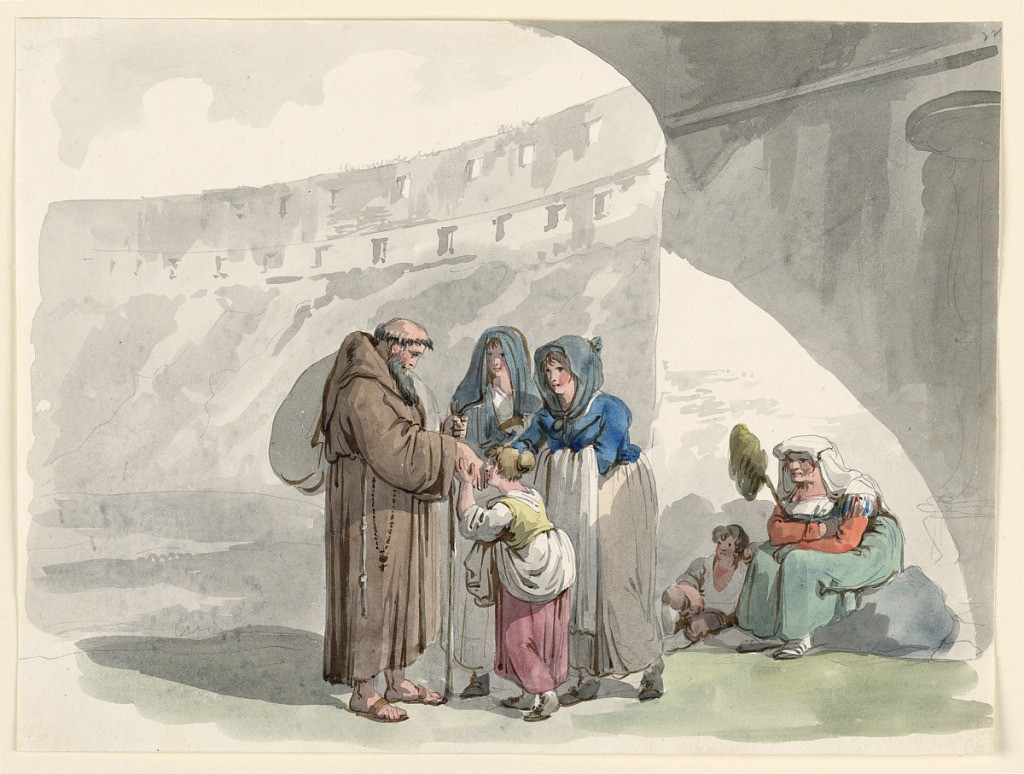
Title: Salutation of a Hermit
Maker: Bartolomeo Pinelli, Italian, 1781–1835
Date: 1807–08
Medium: Pen and gray ink with watercolor and black chalk on off-white wove paper
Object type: Drawing
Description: A little girl kisses the hand of a Hermit, the group being similar to plate 22, loc. cit. The women are standing by. Another and a boy watch, seated in the middle right distance. The setting represents the interior of the Colosseum.